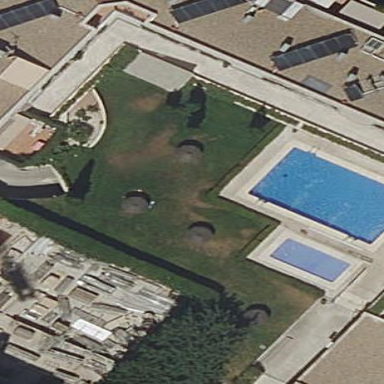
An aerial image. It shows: Swimming pool located in leisure land.